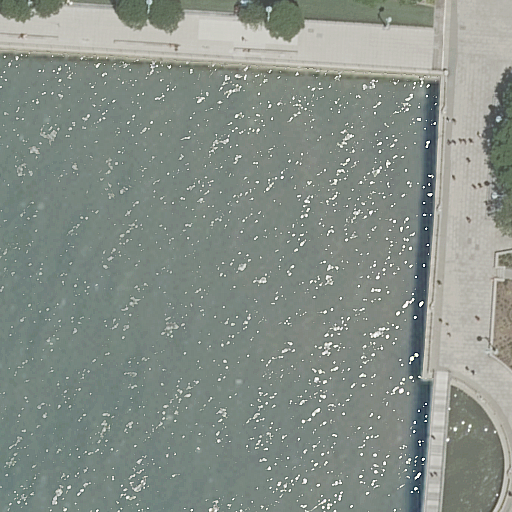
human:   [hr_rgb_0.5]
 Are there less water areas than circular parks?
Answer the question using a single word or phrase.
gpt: no

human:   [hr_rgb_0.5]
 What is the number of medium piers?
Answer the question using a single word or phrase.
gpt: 0

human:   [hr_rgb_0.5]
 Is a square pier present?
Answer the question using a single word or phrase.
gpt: no

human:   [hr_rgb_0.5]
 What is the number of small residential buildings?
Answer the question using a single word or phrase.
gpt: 0

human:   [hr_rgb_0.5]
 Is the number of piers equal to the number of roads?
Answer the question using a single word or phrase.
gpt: no

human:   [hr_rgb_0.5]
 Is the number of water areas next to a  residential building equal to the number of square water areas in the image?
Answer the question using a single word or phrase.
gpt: yes

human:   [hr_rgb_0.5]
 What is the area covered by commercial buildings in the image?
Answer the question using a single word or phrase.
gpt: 0m2

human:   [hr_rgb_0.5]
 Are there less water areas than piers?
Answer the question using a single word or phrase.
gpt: no

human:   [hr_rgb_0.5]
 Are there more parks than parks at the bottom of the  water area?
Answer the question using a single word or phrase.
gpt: yes

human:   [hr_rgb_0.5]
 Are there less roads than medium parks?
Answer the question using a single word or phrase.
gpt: no

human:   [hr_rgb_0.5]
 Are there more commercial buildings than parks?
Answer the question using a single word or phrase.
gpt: no

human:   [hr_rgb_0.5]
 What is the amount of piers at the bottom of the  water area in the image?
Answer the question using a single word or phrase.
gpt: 0

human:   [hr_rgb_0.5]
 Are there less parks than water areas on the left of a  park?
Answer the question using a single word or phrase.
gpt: no

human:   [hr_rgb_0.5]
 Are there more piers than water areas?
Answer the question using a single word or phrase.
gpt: no

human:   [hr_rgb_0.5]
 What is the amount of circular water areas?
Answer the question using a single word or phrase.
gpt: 0

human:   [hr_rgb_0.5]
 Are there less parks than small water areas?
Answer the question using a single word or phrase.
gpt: no

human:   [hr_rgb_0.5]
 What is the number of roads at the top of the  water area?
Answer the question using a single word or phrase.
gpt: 3

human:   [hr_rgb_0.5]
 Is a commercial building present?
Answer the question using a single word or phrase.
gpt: no

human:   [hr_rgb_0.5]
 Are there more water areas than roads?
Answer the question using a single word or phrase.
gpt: no

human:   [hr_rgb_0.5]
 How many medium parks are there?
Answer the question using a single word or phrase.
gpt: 1

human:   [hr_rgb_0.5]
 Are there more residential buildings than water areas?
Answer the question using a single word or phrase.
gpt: no

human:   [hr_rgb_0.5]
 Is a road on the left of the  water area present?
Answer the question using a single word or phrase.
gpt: no

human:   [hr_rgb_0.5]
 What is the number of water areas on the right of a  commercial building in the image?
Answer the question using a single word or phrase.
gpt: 0

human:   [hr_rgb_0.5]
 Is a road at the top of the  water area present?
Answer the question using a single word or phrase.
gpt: yes

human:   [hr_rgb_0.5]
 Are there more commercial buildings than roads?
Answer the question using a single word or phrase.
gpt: no

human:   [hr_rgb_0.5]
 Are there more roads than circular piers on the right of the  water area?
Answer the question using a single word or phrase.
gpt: yes

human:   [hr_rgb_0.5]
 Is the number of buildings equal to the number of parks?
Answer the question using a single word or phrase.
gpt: no

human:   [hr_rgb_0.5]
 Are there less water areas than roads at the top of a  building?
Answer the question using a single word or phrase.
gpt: no

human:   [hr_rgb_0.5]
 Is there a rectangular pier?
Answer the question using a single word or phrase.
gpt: yes

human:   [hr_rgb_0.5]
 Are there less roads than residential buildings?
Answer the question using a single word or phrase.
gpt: no

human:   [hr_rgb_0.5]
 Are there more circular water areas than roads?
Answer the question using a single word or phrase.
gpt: no

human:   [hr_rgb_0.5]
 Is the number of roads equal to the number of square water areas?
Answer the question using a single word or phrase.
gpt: no

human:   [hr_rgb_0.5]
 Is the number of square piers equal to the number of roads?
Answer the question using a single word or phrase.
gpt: no

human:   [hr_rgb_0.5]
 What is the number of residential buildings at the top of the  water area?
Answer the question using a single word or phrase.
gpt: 0

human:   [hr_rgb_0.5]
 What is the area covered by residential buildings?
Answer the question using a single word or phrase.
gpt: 0m2

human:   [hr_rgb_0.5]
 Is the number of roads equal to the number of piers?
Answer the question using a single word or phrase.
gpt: no